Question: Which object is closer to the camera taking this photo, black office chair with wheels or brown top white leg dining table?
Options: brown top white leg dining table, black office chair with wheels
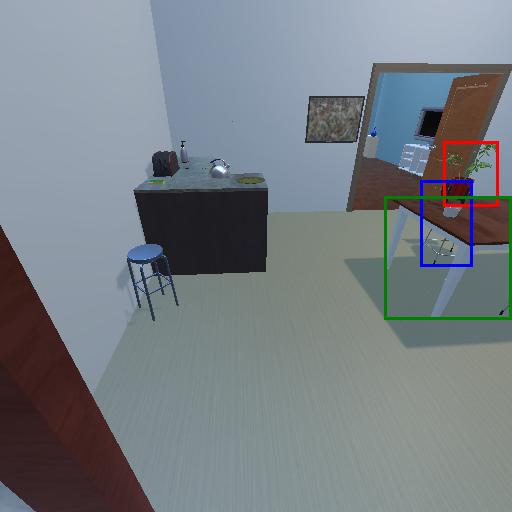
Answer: brown top white leg dining table